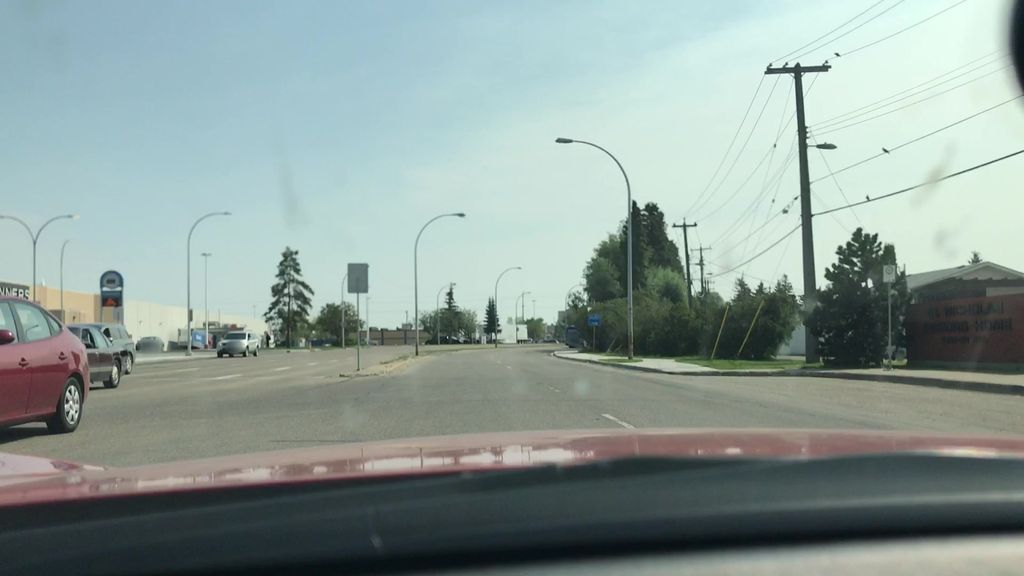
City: edmonton